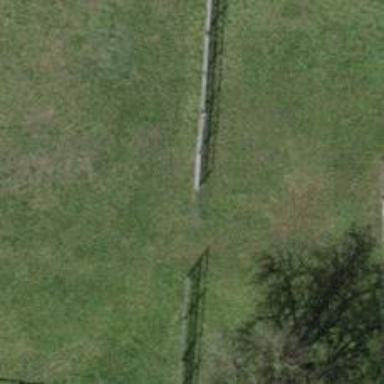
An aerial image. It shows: Fence is in the image.